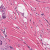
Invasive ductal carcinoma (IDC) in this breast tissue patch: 0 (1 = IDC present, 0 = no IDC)